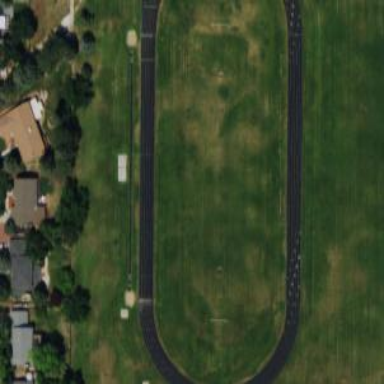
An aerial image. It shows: Track in leisure land.